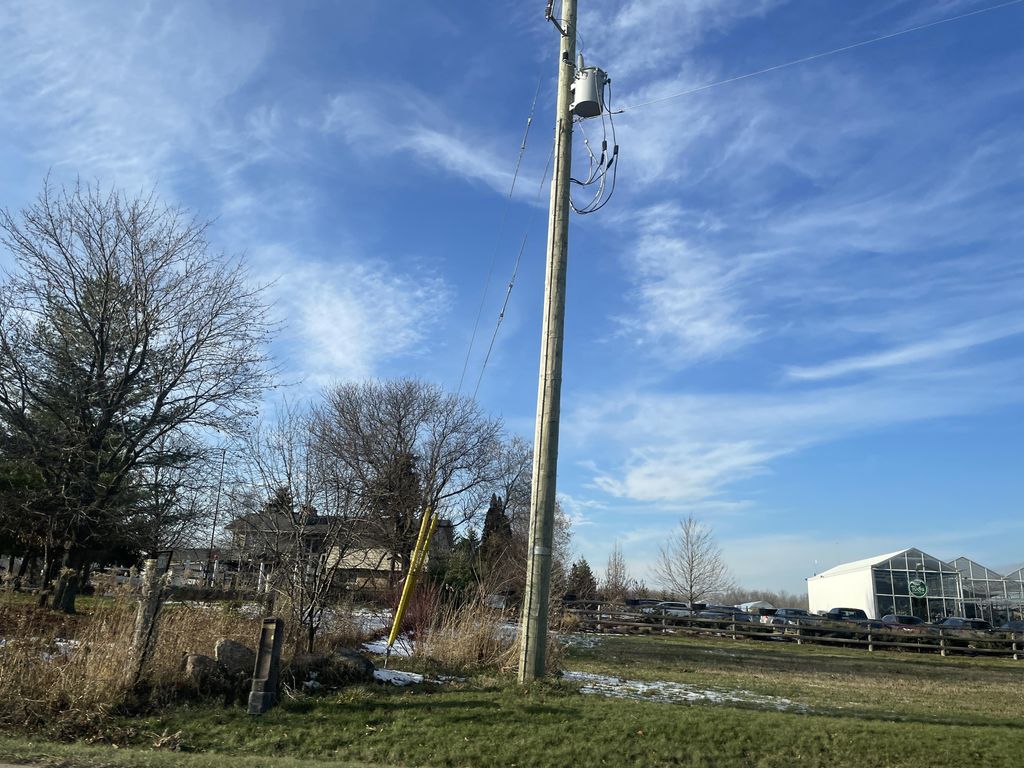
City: kitchener-waterloo